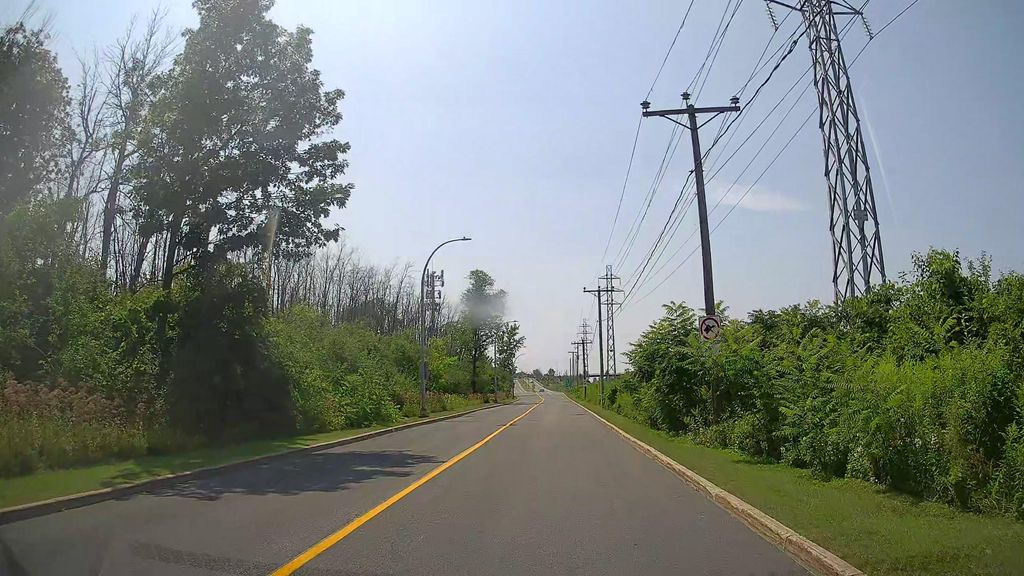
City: montreal